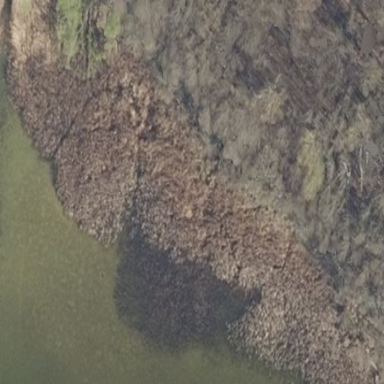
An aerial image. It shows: Reedbed wetland area.